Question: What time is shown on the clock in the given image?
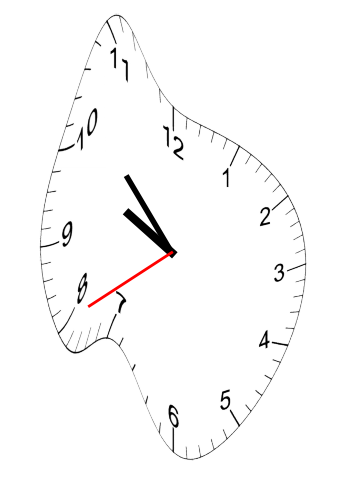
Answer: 09:52:40